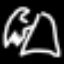
Label: angel